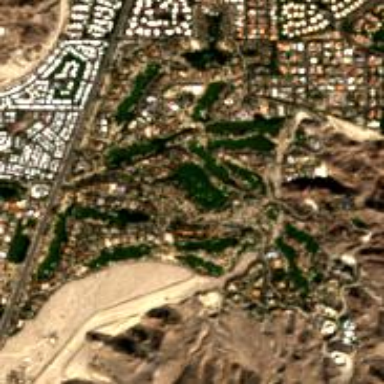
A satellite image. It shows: Golf course surrounded by greenery.